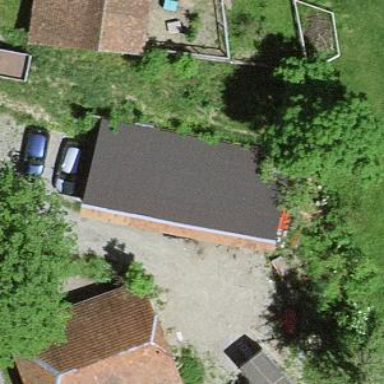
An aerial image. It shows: Barn.